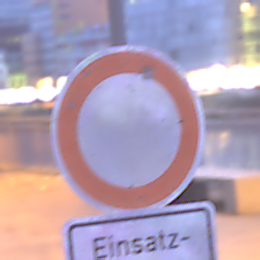
Verkehrszeichen: VerbotFahrzeugeAllerArt
Zusatzzeichen unten: BesondereFahrzeugeUndTransportgueter3
Umgebung: Outdoor, Urban
Tageszeit: Night
Wetter: PartlyCloudy
Licht: Artificial
Jahreszeit: NotSpecified
Kontrast: HighContrast